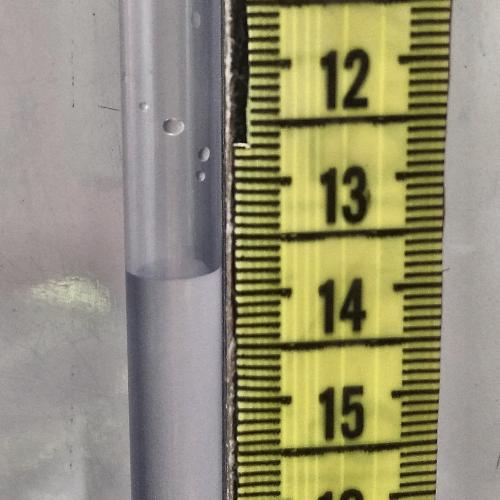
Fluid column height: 13.8 cm